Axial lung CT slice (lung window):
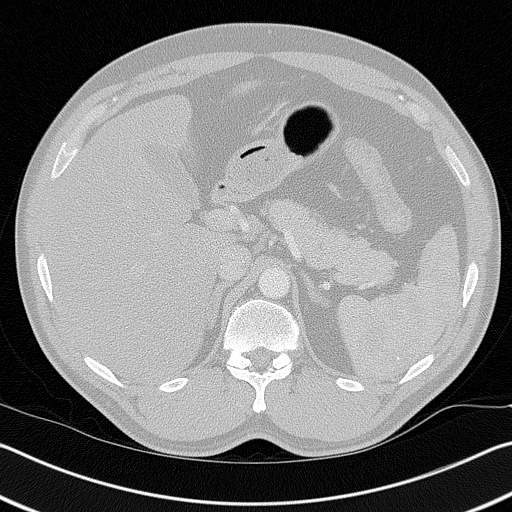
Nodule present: no